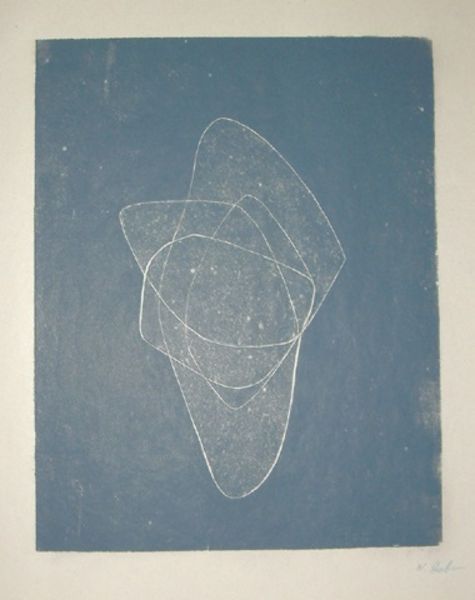
Titel: Opus 8, Opus 8
Künstler: Naum Gabo
Standort: Amherst (Massachusetts, USA)
Institution: Mead Art Museum, Amherst College
Schlagwörter: blau, blue, white, face, grey, portrait, print, woodcut, background, head, paper, oval, dots, etching, line, abstract, rectangle, square, signature, circle, circles, lines, shapes, lithograph, abstrakt, round, litho, stars, shape, white background, rosette, circular, parint, loops, uvula, squigglys, framed, curvilinear lines, tone, value